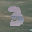
Label: 3